Question: When I follow the instructions at <URL>, or Apple's First iOS App tutorial, there's no option for Action. There is only options for Outlet and Outlet Connections. What am I doing wrong?

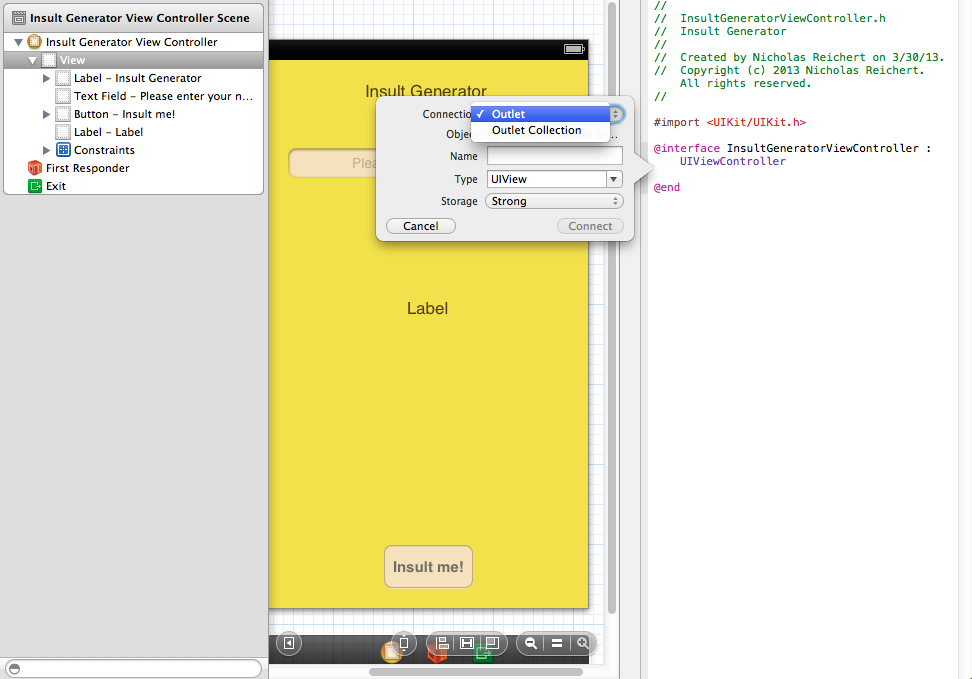
Answer: You can connect actions only to subclasses of 'UIControl'.
You are trying to create an action from a 'UIView', which is not a subclass of UIControl and does not have actions.
Start the drag from the button, and not the "main view"